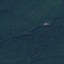
Land use / land cover class: Forest